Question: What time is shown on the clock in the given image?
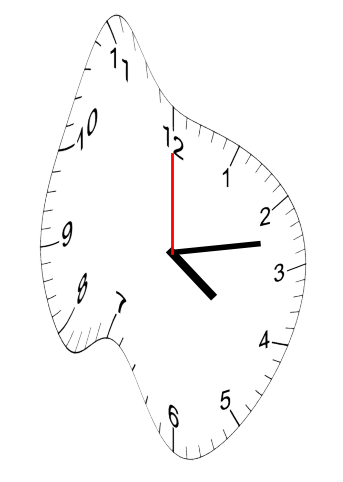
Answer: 04:13:00